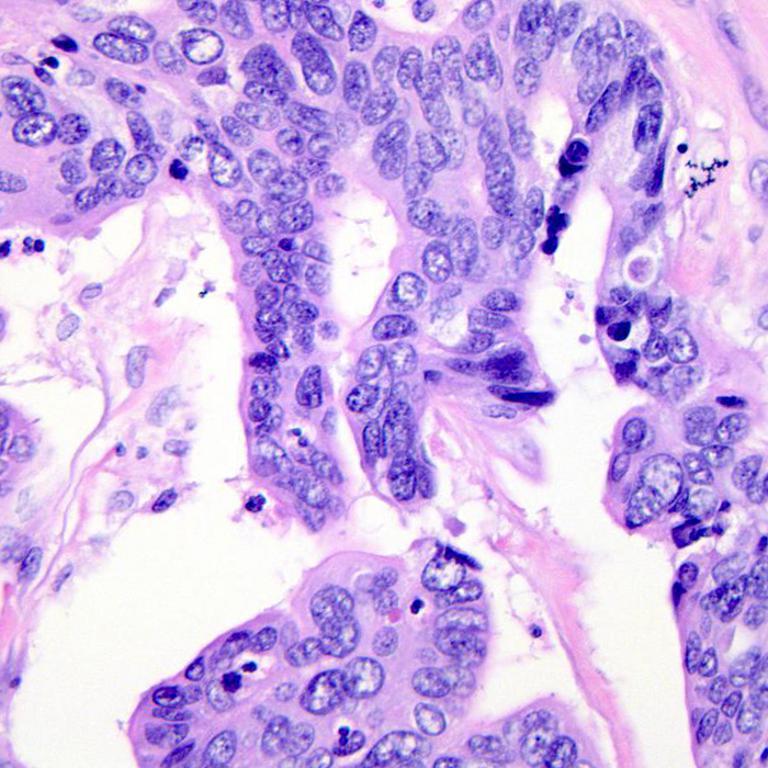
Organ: colon
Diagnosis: adenocarcinomas